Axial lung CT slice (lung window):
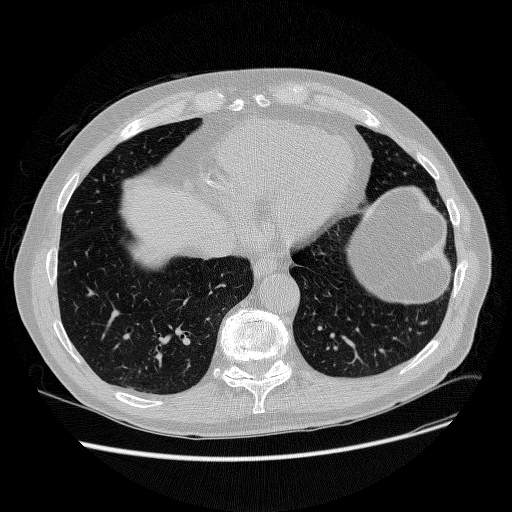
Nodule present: no